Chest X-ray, AP view. Patient: 57 years old, sex M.
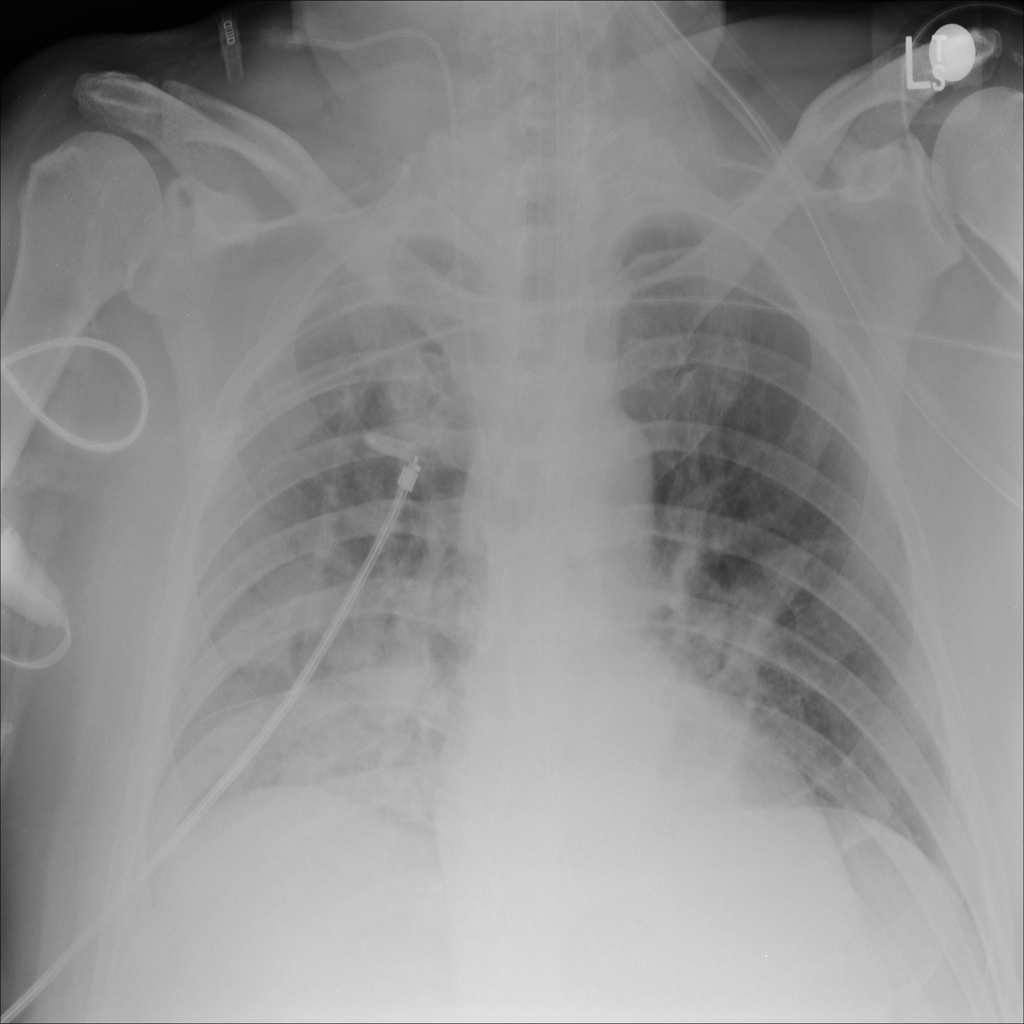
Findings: Atelectasis, Infiltration